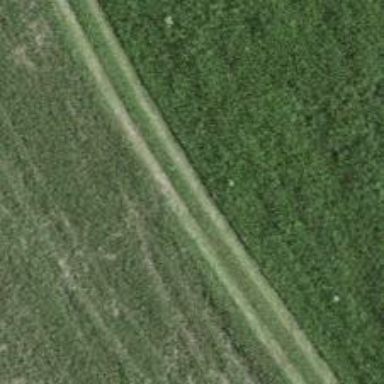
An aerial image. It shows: Grassy track with grade 5 track type.